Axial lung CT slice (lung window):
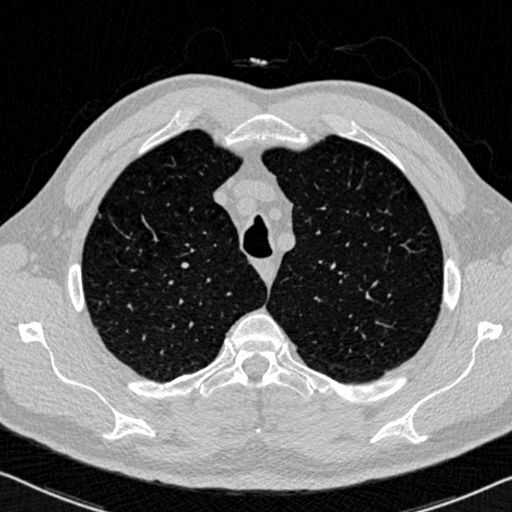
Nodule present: no